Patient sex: F
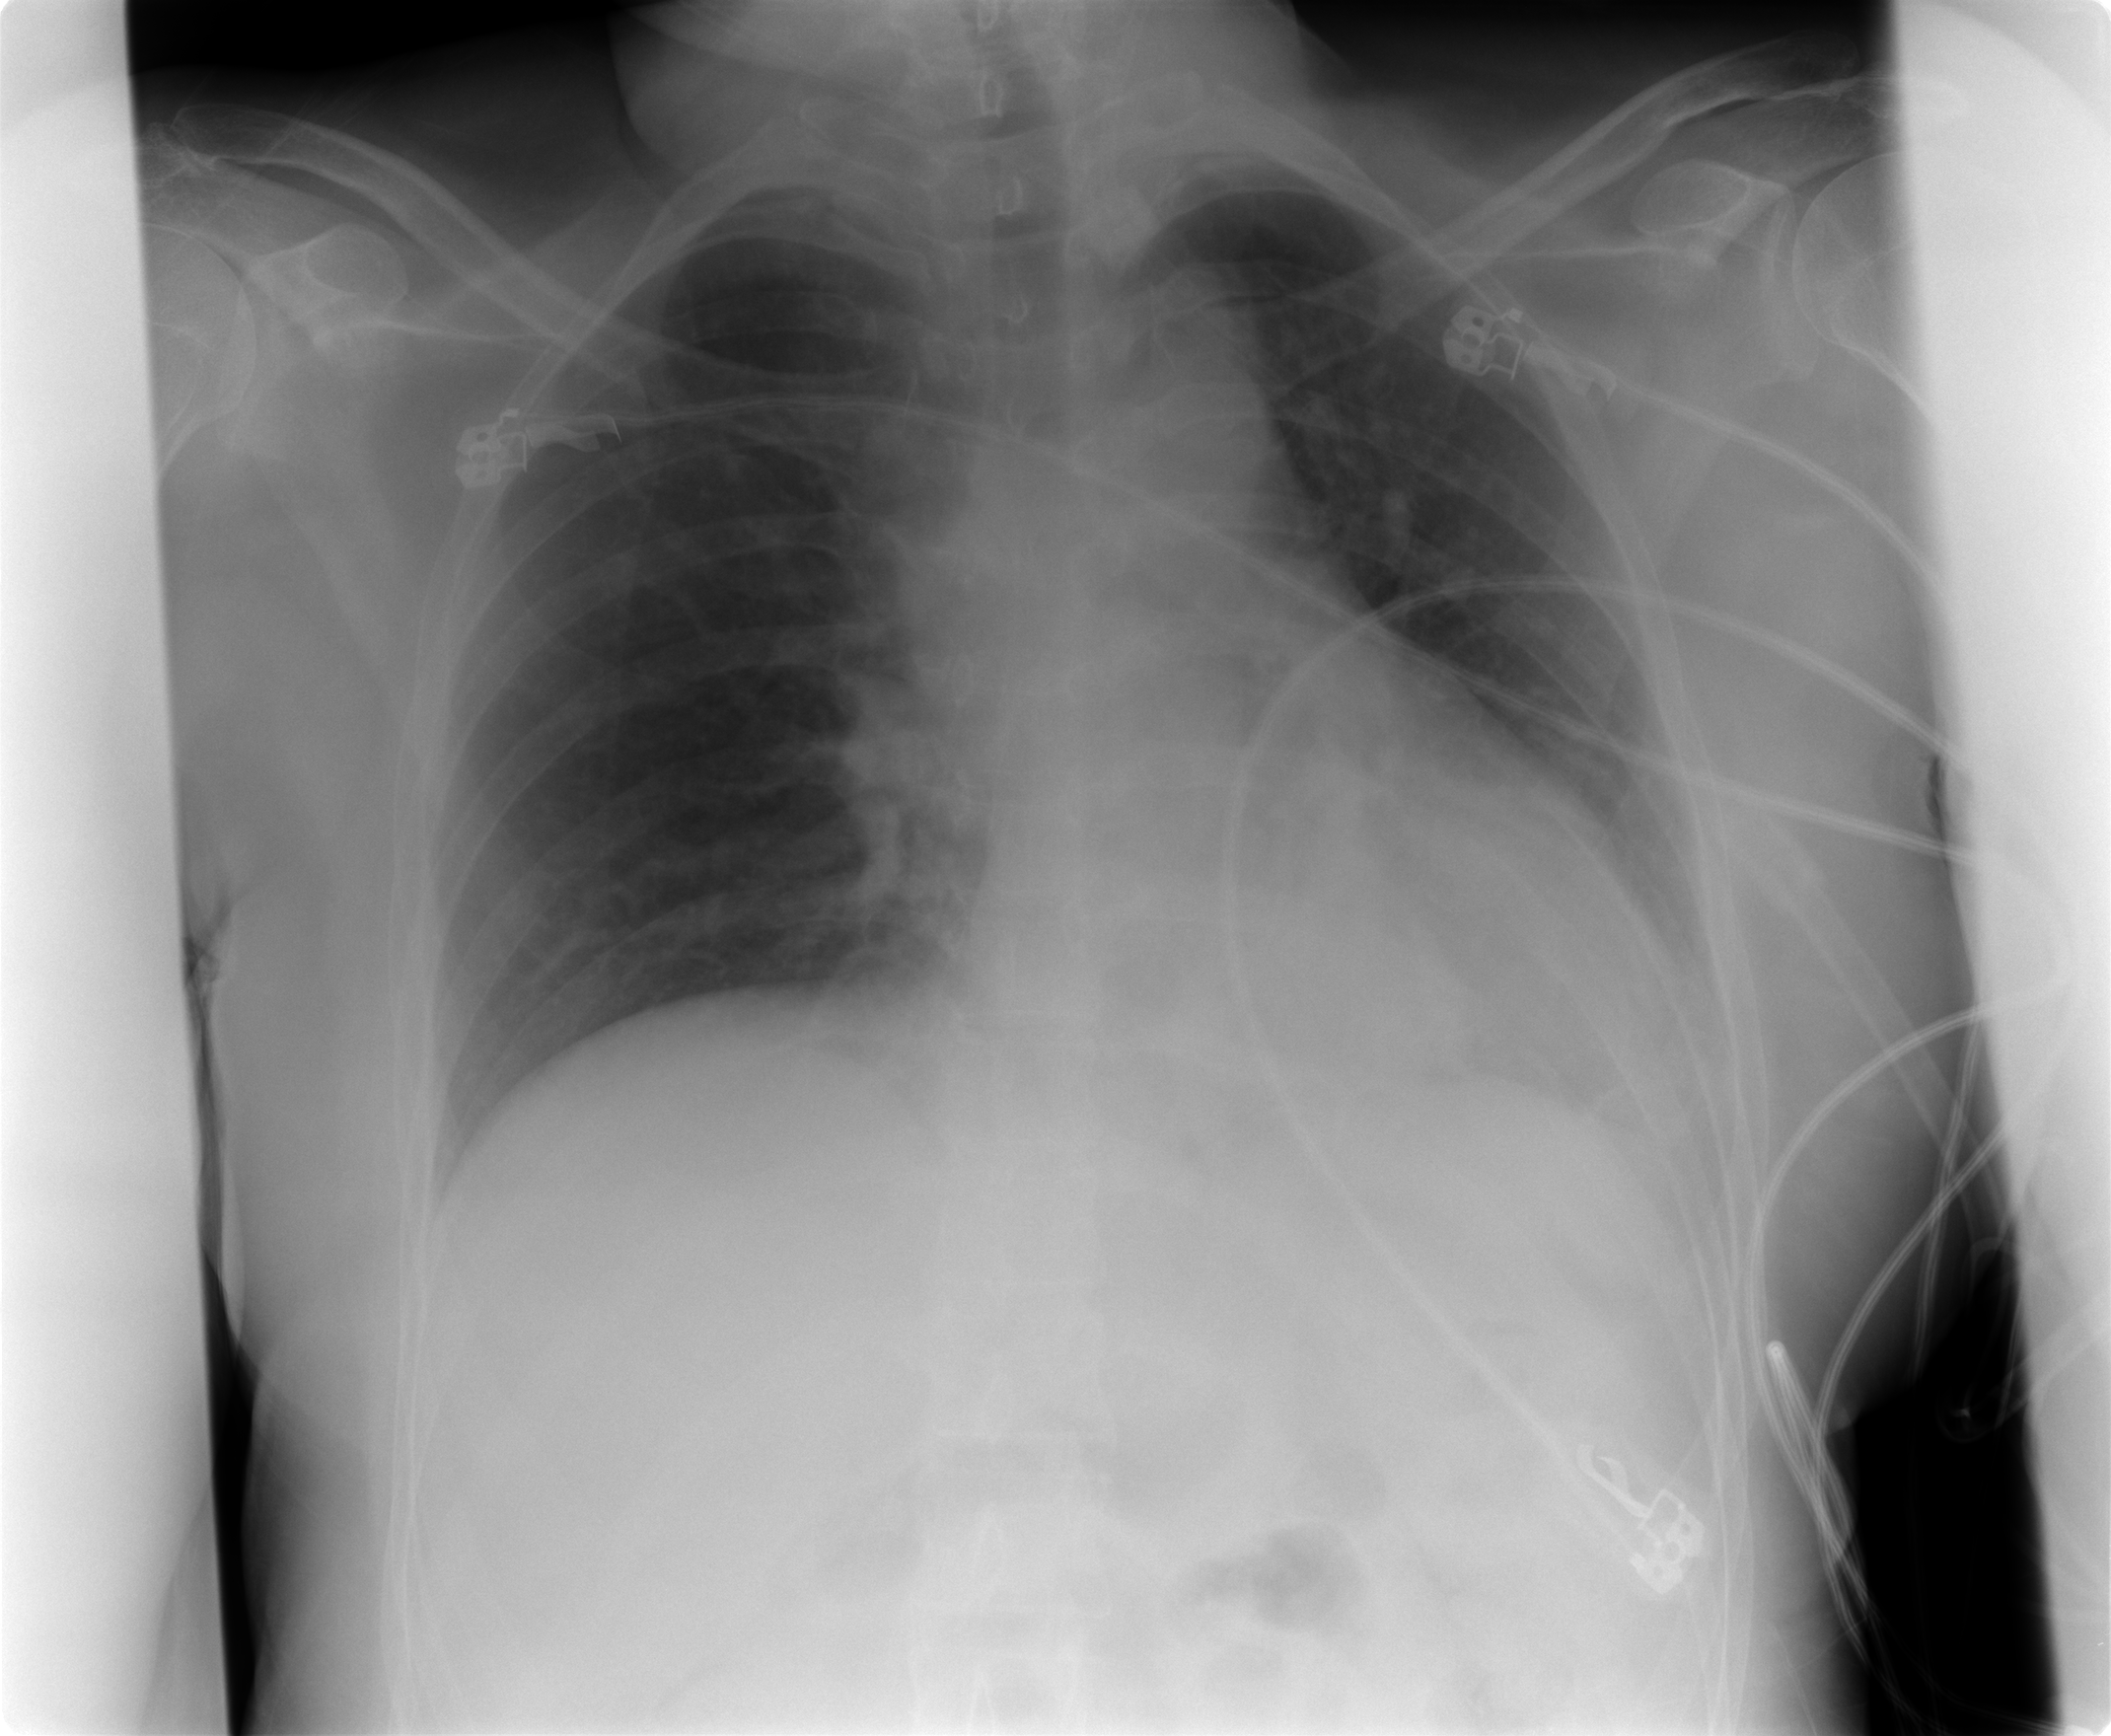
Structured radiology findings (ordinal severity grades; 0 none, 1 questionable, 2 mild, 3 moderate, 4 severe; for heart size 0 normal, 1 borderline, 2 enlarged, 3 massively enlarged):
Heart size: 1
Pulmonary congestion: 0
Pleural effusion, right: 0
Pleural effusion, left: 1
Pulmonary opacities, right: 0
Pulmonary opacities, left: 1
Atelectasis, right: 0
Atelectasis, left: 1